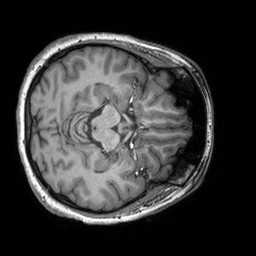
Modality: T1w
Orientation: axial
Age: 22
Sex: female
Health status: healthy
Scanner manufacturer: siemens
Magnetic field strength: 3 T
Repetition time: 2.3 s
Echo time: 0.00303 s